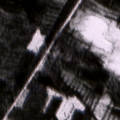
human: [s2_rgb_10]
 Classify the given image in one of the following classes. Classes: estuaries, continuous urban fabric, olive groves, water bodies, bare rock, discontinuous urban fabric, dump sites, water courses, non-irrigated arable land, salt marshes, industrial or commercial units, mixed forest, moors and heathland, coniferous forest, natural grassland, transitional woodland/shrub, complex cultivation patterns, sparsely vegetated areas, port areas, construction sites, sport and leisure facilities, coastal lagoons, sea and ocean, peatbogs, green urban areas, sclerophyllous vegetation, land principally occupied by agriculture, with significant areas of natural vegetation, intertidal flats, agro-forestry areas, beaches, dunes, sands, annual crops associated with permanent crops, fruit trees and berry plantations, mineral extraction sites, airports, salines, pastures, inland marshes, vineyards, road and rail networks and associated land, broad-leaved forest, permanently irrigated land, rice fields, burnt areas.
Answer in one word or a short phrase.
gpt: coniferous forest, mixed forest, transitional woodland/shrub